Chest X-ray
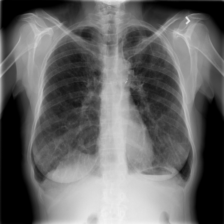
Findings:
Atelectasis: negative
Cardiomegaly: negative
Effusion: negative
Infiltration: negative
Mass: negative
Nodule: negative
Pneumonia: negative
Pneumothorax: positive
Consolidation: negative
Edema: negative
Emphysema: negative
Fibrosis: negative
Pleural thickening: negative
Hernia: negative